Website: lowes
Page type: order-returns
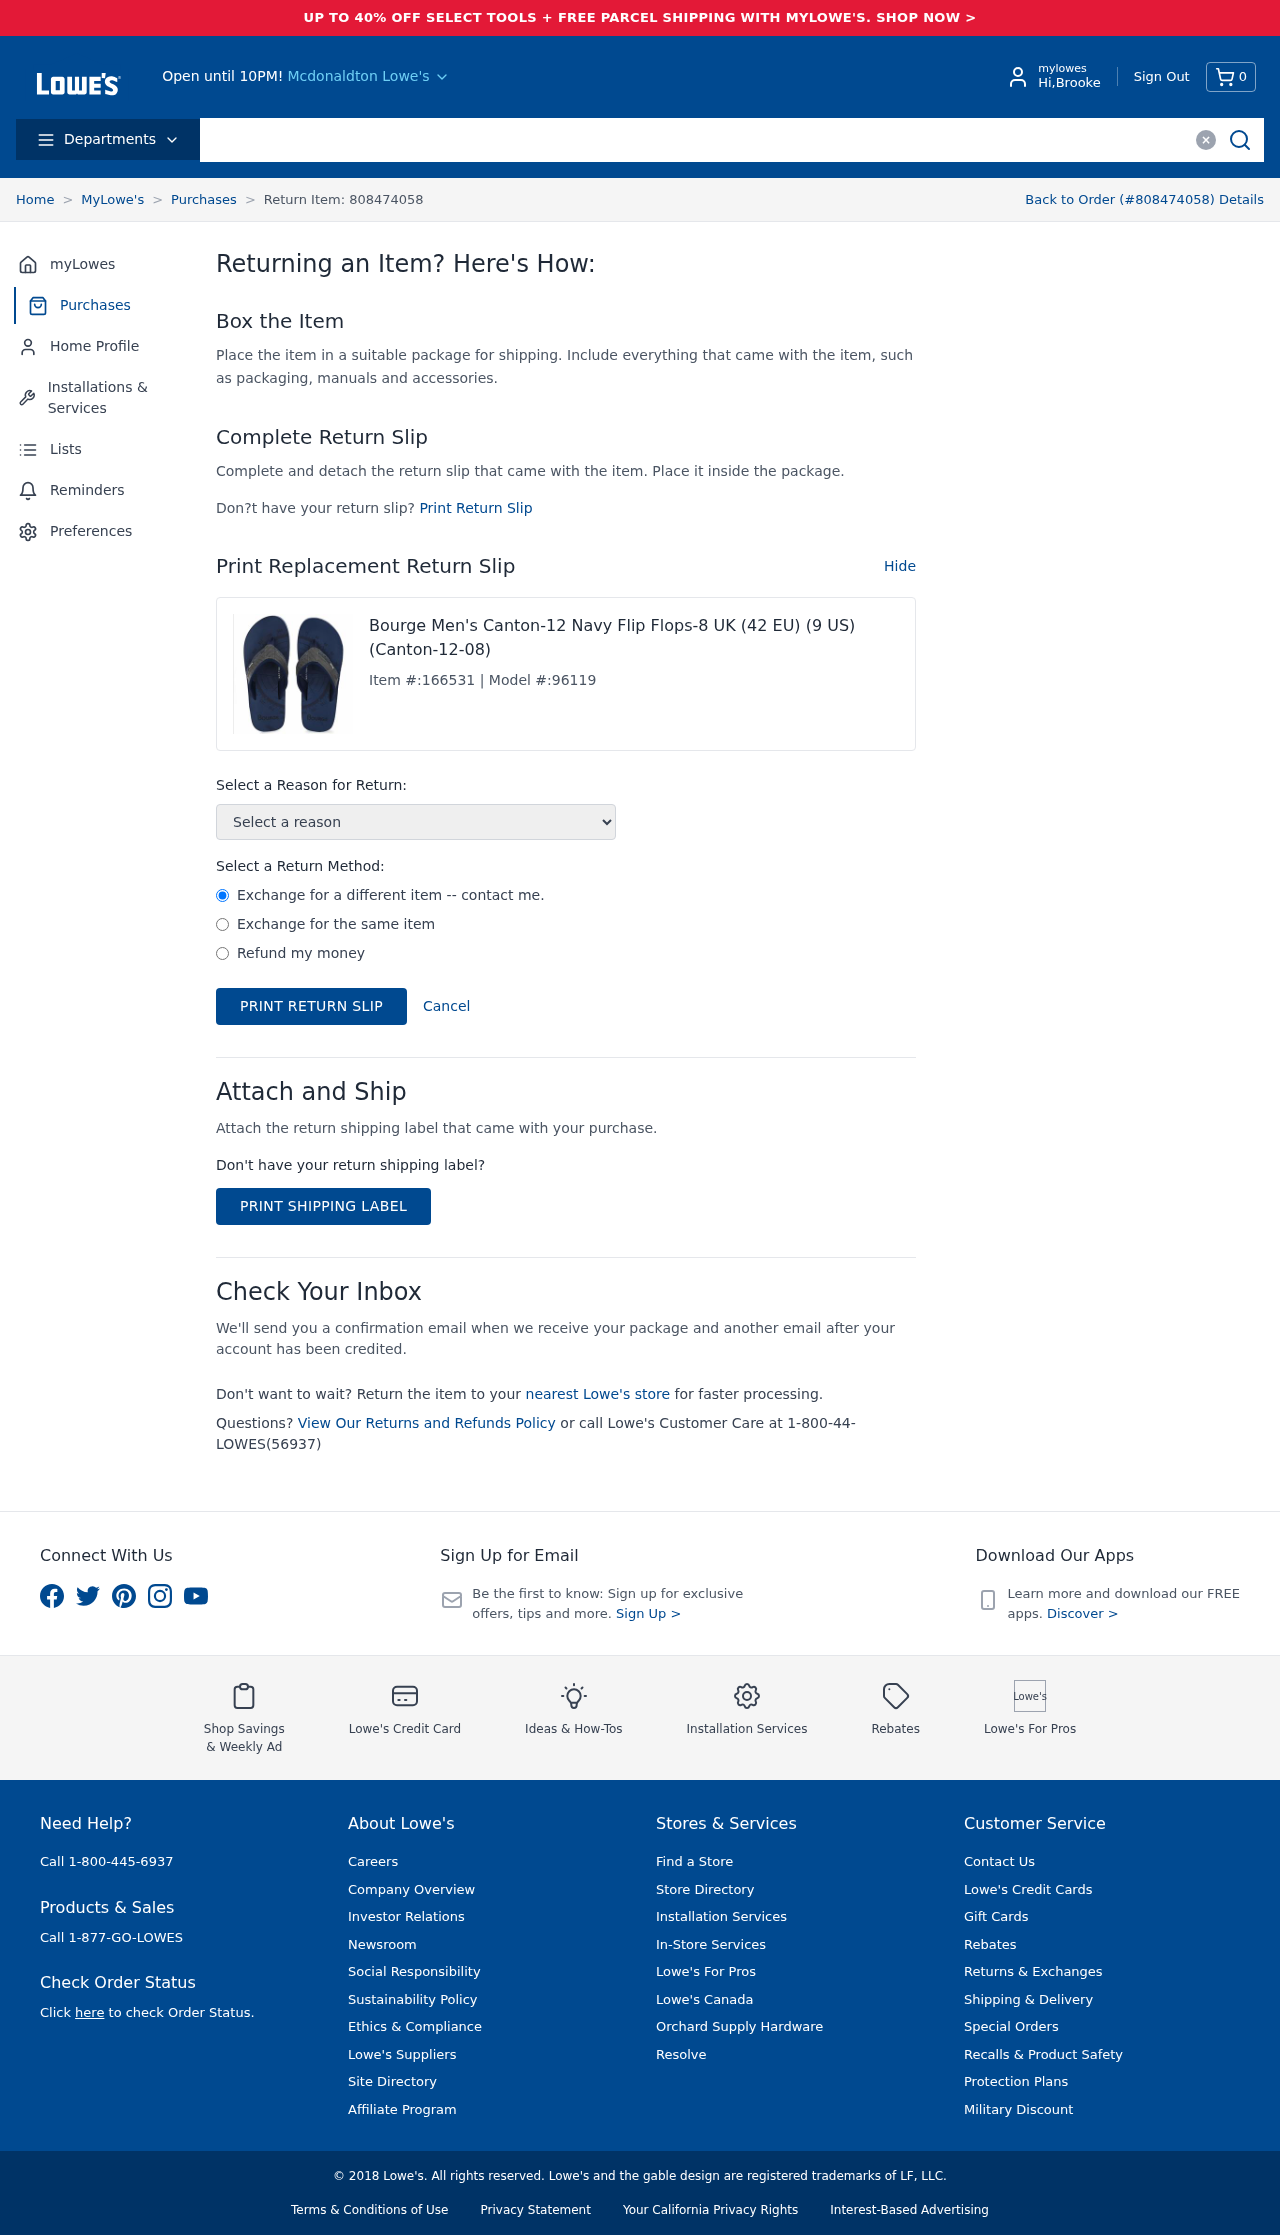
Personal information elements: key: PII_CITY
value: Mcdonaldton Lowe's
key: PII_FIRSTNAME
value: Brooke
Product elements: key: PRODUCT1_NAME
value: Bourge Men's Canton-12 Navy Flip Flops-8 UK (42 EU) (9 US) (Canton-12-08)
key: PRODUCT1_ITEM_NUMBER
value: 166531
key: PRODUCT1_MODEL_NUMBER
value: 96119
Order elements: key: ORDER_NUM_ITEMS
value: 0
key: ORDER_ID
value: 808474058
Other elements: key: RETURN_ITEM_ID
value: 808474058
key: RETURN_METHOD
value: Exchange for a different item -- contact me.
Exchange for the same item
Refund my money